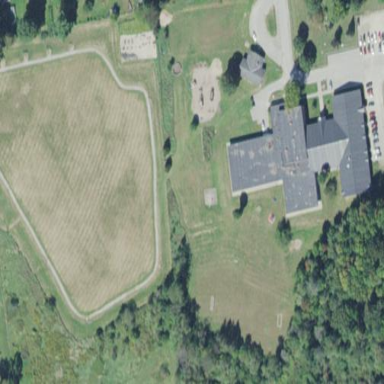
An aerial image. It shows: School.